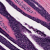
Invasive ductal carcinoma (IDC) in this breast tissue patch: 0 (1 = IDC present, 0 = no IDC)